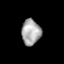
Tissue: lung
Cell type: Epithelial cells
Senescence score: 0.2169
Nuclear area (px): 481
Mean DAPI intensity: 168.435